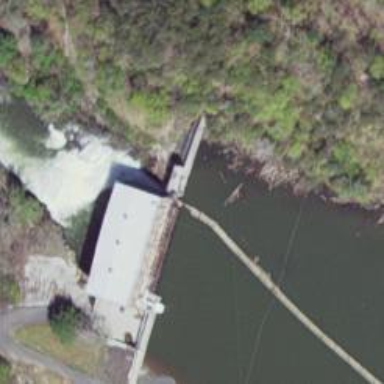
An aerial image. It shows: Hydro power generator utilizing water-storage as its method.